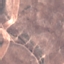
Land use / land cover class: HerbaceousVegetation